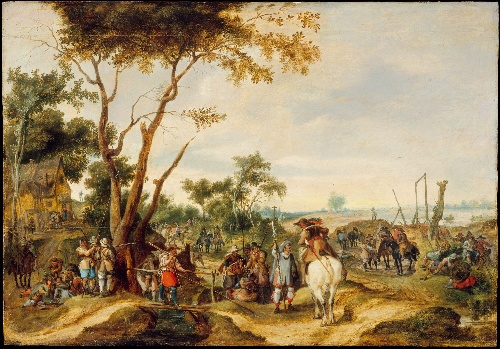
Title: Soldiers Bivouacking
Artist: Pieter Snayers
Artist bio: Flemish, 1592–?1667
Object type: Painting
Classification: Paintings
Medium: Oil on wood
Dimensions: 28 5/8 x 41 1/8 in. (72.7 x 104.5 cm)
Department: European Paintings
Credit line: The Collection of Giovanni P. Morosini, presented by his daughter Giulia, 1932
Accession year: 1932
Repository: Metropolitan Museum of Art, New York, NY
Tags: Soldiers|Men|Landscapes|Horses